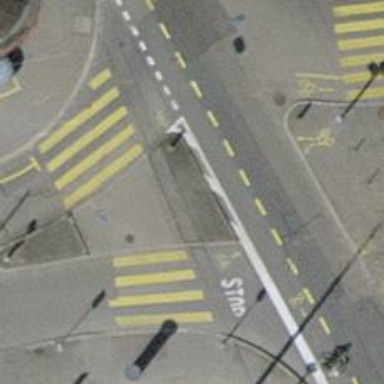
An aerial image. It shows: Unmarked crossing with traffic calming table on the road.